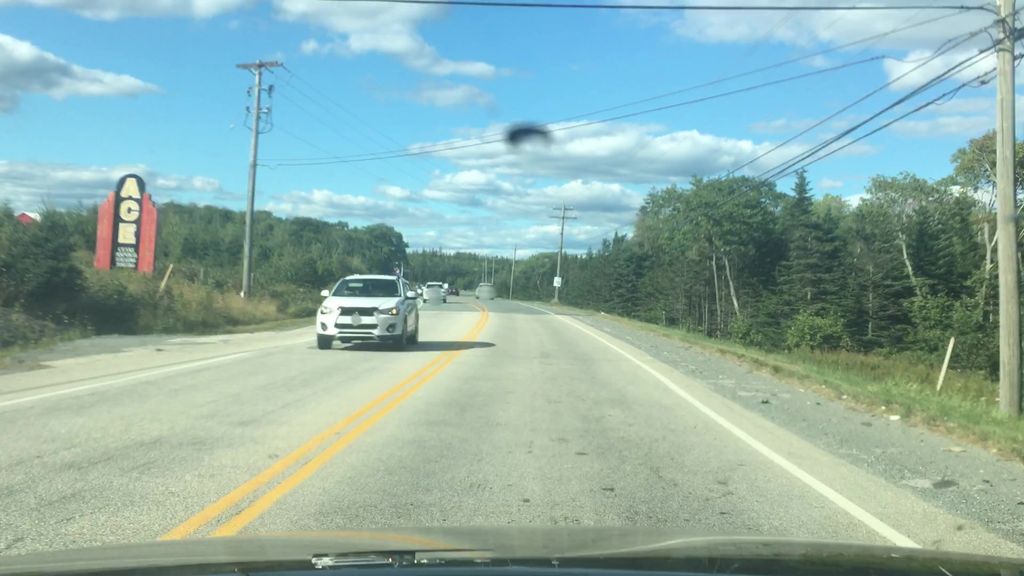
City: halifax